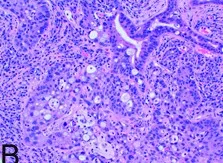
Cervical biopsy. Haematoxylin-Eosin x 200) specimens revealed the presence of a neoplasm characterized by neoplastic signet-ring cells and trabecular structures.
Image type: pathology (h&e)